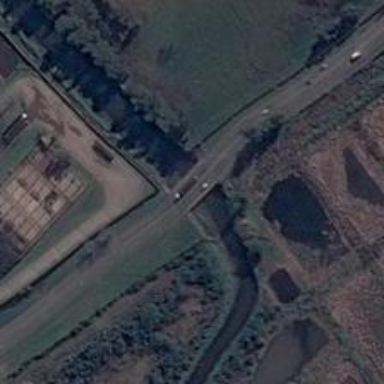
The river flows through this area, including rows of houses and large green spaces .